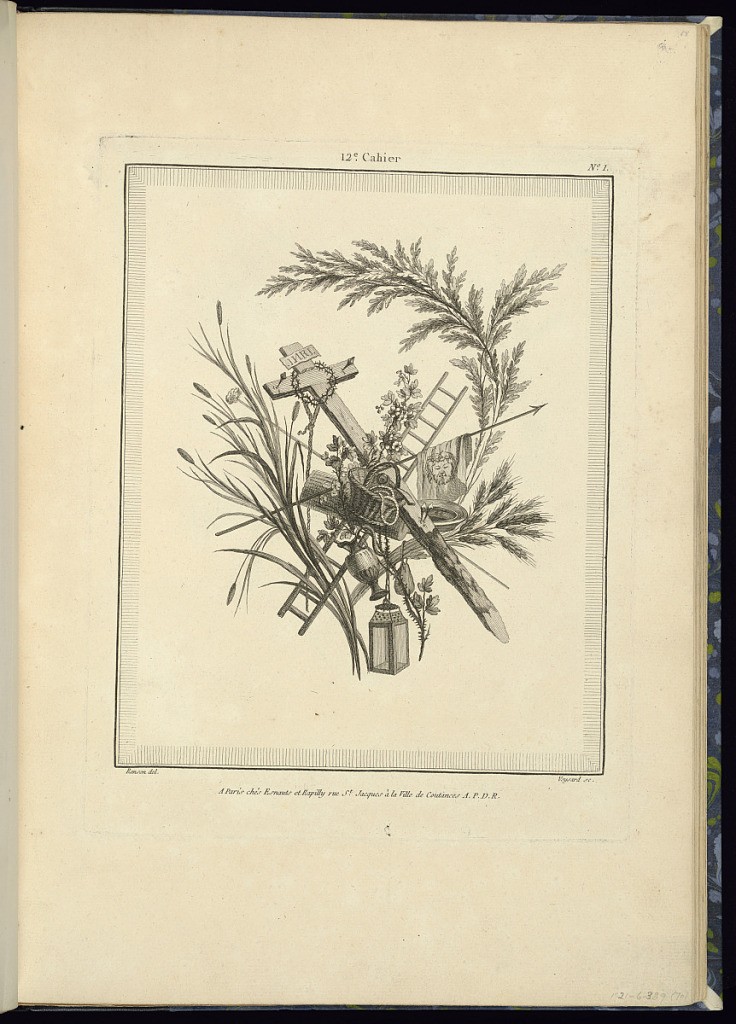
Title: Title Page
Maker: Pierre Ranson, French, 1736–1786
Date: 1778
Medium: Etching on laid paper
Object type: Print
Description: Title page and religious trophy incorporating Christian iconography, a wooden cross with a crown of thorns, a shroud with a portrait of Jesus Christ, a spear, ladder, lantern, ewer, foliate branches, leaves, and flowers. The plate is titled, numbered, and signed.